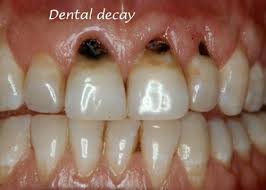
Condition: Caries